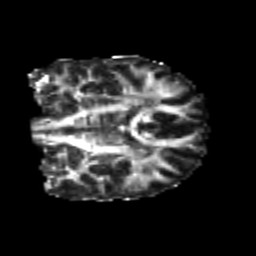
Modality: FA
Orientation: coronal
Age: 24
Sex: male
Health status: healthy
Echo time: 0.074 s